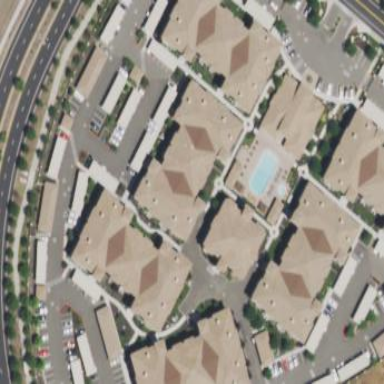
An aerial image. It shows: Residential building with apartments.